Field crop: maize
Growth stage: 2
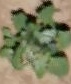
Species: chenopodium